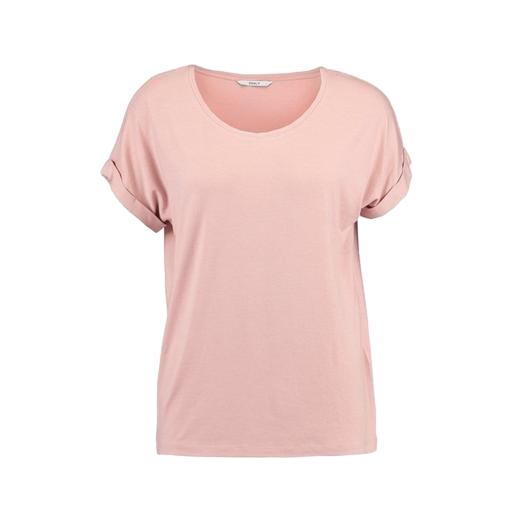
pink boyfriend t-shirt, pink jersey tee, pink woman's tee, white background